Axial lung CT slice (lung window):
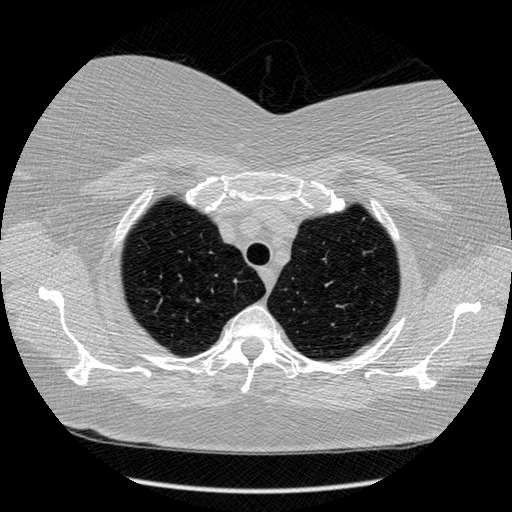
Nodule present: no